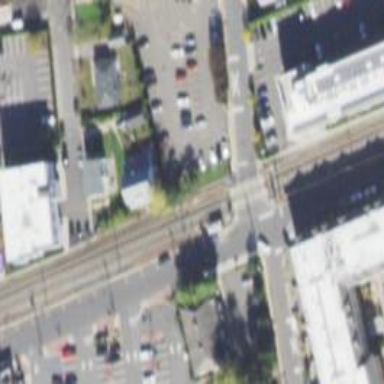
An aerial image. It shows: Crossing for the railway.